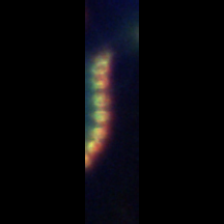
Taxon: Chaetoceros
Group: Diatoms